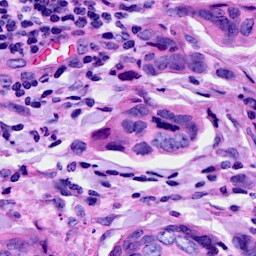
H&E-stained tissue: Breast